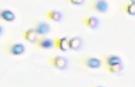
Label: Phaeocystis